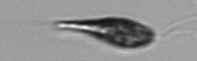
Label: Euglena